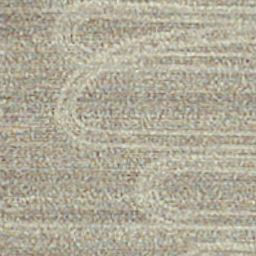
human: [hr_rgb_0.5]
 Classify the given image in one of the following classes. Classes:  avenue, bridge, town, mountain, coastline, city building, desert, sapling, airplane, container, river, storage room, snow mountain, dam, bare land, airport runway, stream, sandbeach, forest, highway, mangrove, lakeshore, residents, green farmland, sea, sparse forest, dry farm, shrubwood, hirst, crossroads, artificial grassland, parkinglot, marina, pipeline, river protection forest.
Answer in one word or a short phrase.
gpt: dry farm